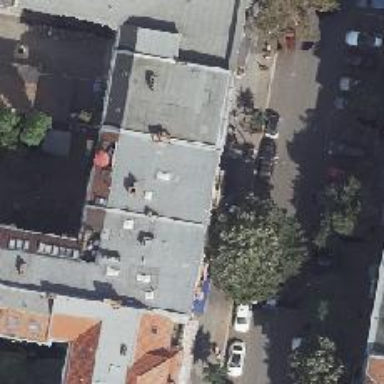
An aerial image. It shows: Café.